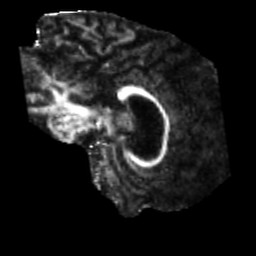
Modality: FA
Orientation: sagittal
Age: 42
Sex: male
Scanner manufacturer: siemens
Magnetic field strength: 3 T
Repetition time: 5.25 s
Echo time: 0.08 s